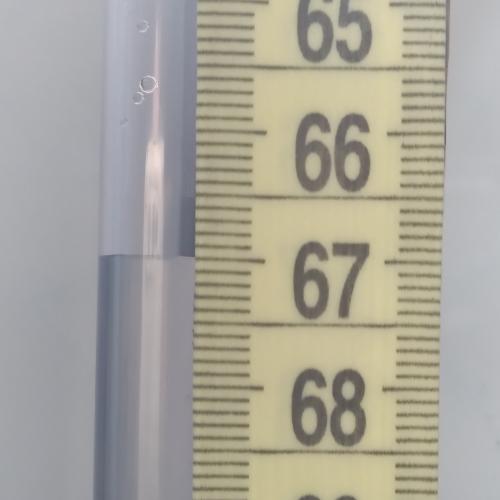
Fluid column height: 67.0 cm